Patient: sex M, age 65
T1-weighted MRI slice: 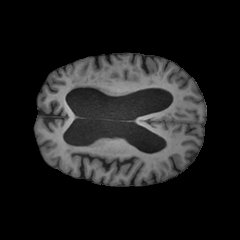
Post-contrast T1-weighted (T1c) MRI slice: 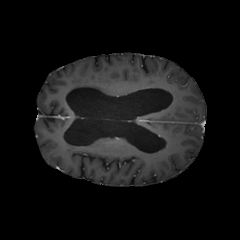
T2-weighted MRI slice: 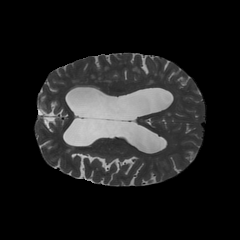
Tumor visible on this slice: no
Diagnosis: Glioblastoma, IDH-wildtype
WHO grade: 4